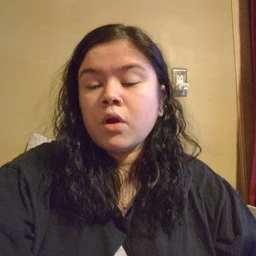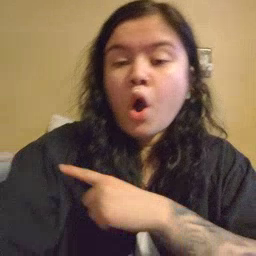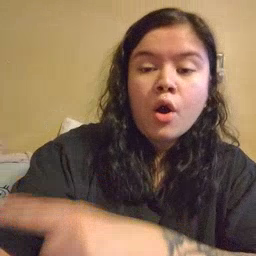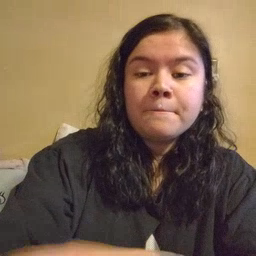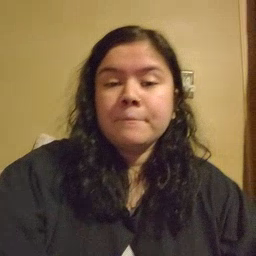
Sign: arm